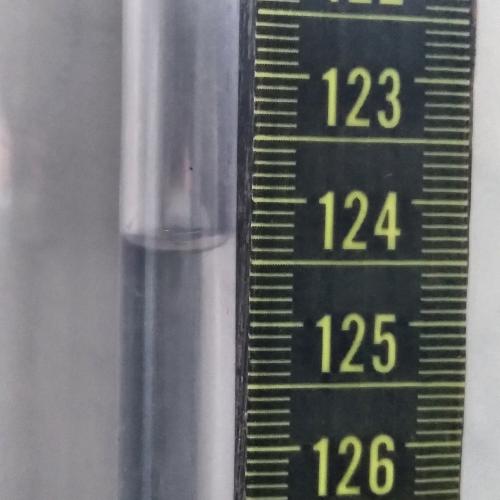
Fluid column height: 124.3 cm